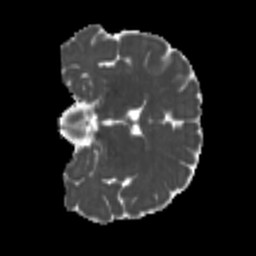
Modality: MD
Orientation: coronal
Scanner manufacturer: siemens
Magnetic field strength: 3 T
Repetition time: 4 s
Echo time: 0.0594 s